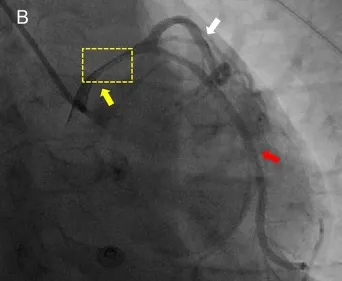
The aneurysm compressed the LMCA (yellow arrow) in the upward direction with significant LMCA seriously narrowing (B). No critical stenosis was observed in LAD. Red stars, the outline of the SoVA; CAG, coronary artery angiography; LMCA, left main coronary artery; LAD, left anterior descending coronary artery, black arrow; white arrow, left circumflex coronary artery.
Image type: radiology (x_ray)